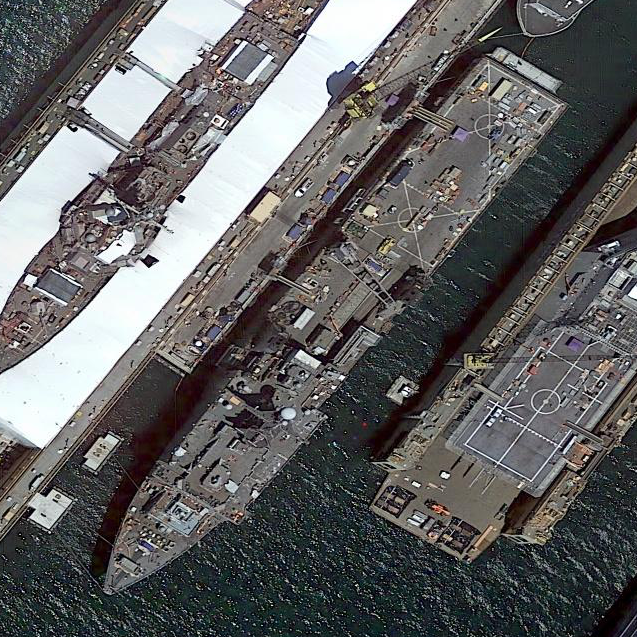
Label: combat